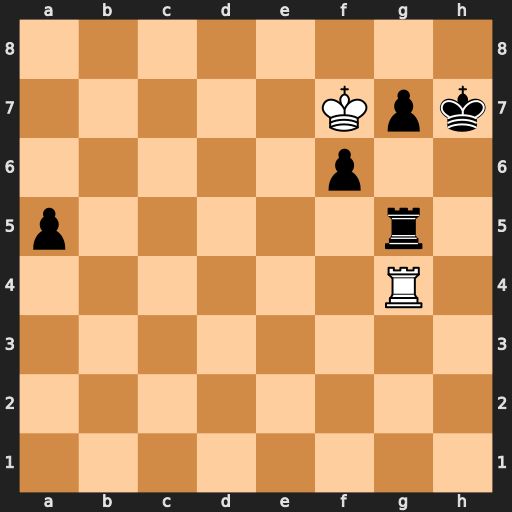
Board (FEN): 8/5Kpk/5p2/p5r1/6R1/8/8/8
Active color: w
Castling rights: -
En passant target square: -
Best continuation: Rh4+ Rh5 Rxh5#